Chest X-ray:
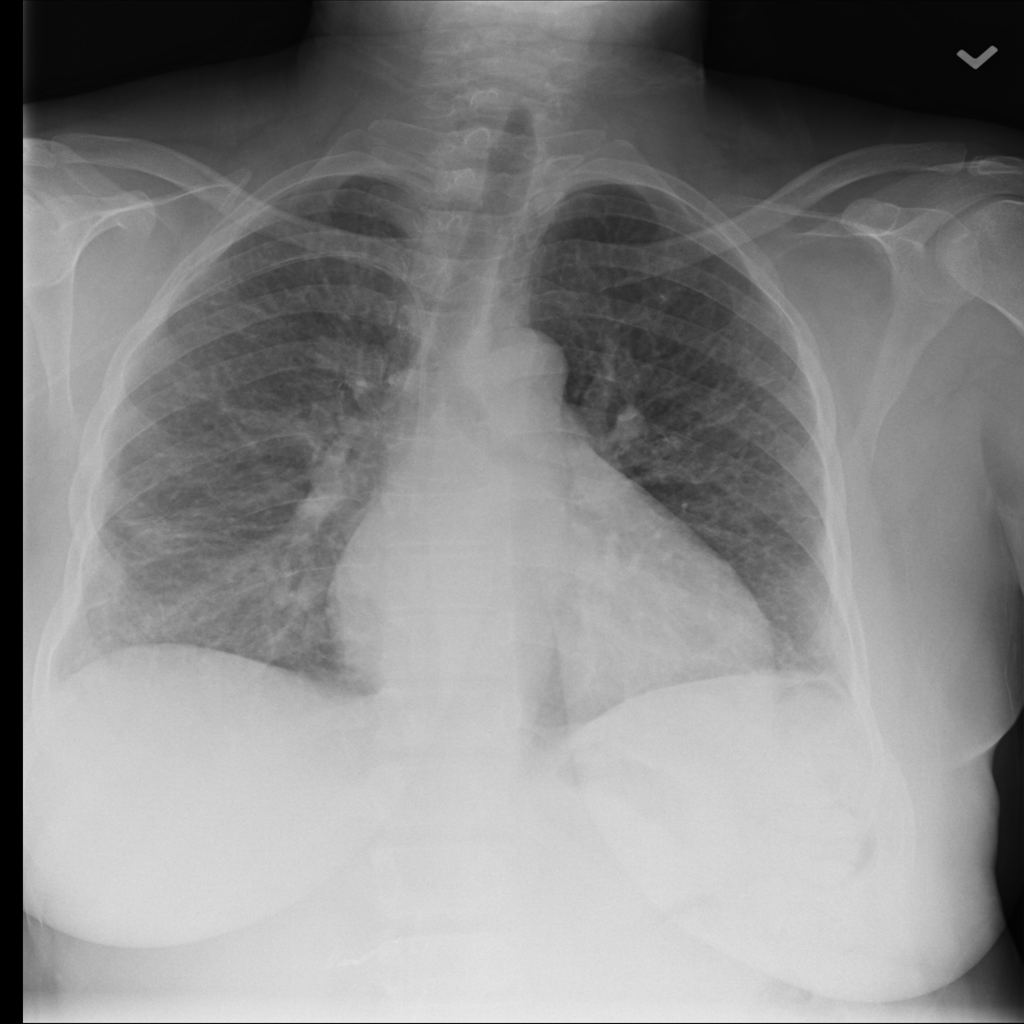
Findings: Consolidation, Effusion, Cardiomegaly
No abnormal finding: no